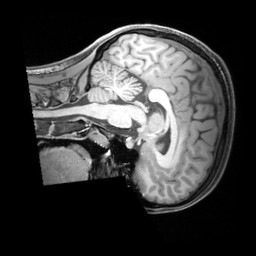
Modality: T1w
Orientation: sagittal
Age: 22
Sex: female
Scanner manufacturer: siemens
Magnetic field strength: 3 T
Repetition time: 1.97 s
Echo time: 0.00206 s